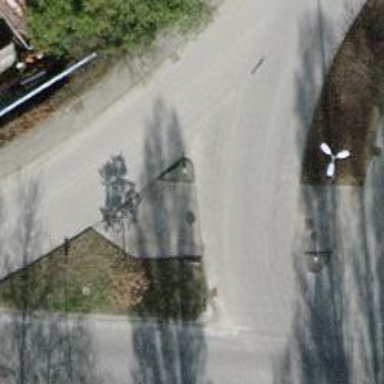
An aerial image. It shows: Footway with asphalt surface and crossing.